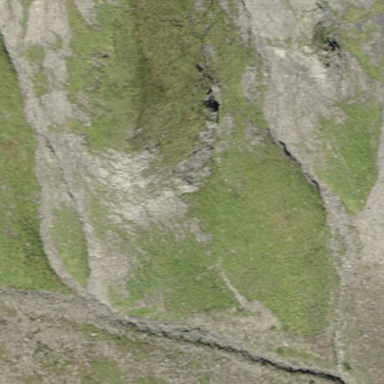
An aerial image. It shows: Natural scree.